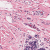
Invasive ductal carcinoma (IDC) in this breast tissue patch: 0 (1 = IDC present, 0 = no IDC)